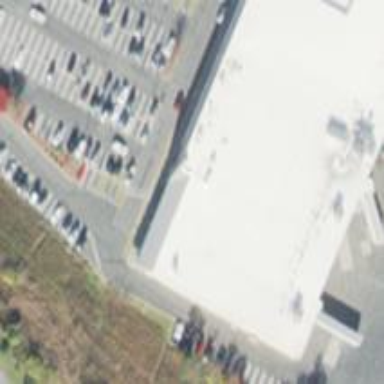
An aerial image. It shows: Retail building housing supermarket.